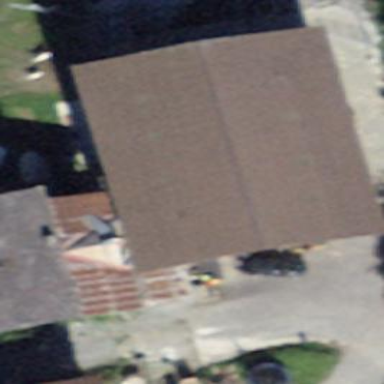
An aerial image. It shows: Farm building.